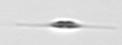
Label: Cylindrotheca_morphotype1